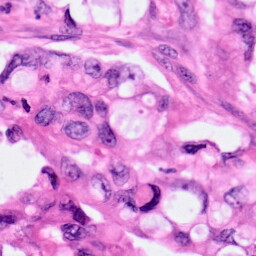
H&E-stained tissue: Pancreatic